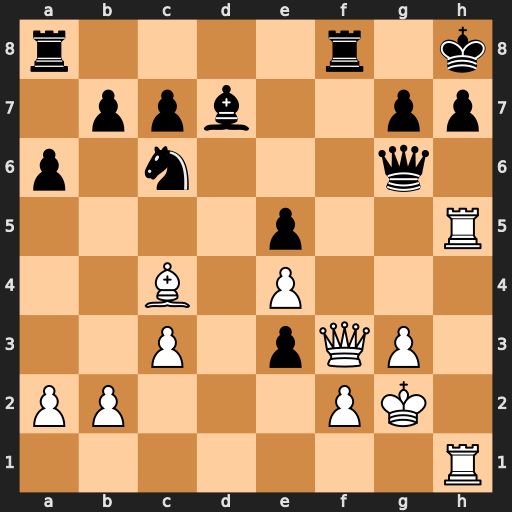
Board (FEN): r4r1k/1ppb2pp/p1n3q1/4p2R/2B1P3/2P1pQP1/PP3PK1/7R
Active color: w
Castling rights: -
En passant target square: -
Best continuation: Rxh7+ Qxh7 Rxh7+ Kxh7 Qh5#